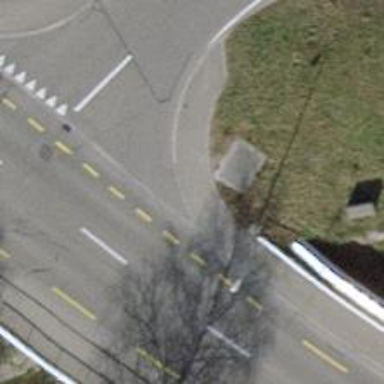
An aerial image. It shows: Sidewalk on bridge.